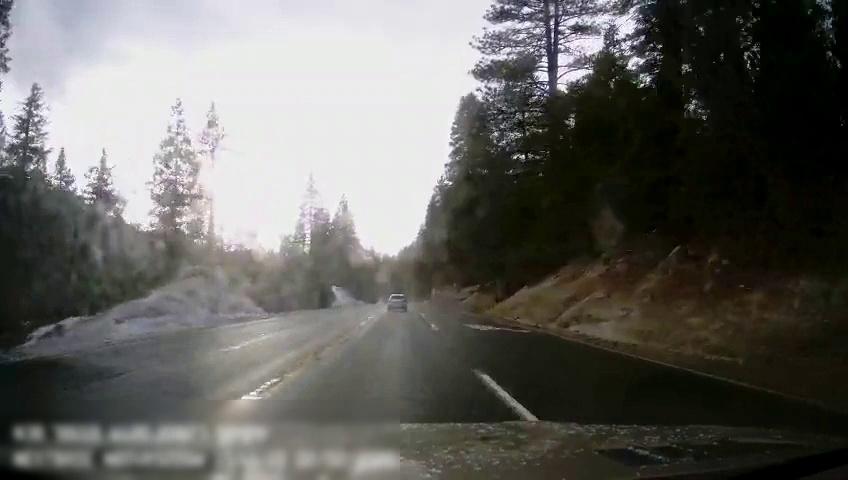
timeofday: Day
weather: Sunny
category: Drivable Space
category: Vehicles | SUV
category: Lanes | Current Lane
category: Lanes | Alternate Lane
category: Lanes | Opposite Lane